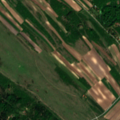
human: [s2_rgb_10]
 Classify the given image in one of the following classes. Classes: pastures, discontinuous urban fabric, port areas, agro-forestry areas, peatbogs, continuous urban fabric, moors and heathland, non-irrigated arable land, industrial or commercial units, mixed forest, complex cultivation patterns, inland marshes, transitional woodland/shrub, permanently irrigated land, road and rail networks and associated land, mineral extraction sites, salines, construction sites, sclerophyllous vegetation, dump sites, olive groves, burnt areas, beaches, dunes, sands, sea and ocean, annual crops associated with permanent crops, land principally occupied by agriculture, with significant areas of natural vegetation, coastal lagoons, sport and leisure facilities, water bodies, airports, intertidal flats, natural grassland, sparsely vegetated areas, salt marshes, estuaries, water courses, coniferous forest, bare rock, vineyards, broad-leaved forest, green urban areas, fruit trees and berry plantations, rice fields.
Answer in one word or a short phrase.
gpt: non-irrigated arable land, land principally occupied by agriculture, with significant areas of natural vegetation, broad-leaved forest, natural grassland, transitional woodland/shrub